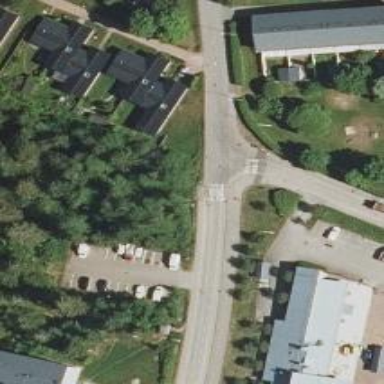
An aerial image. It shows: Uncontrolled zebra crossing on the road.